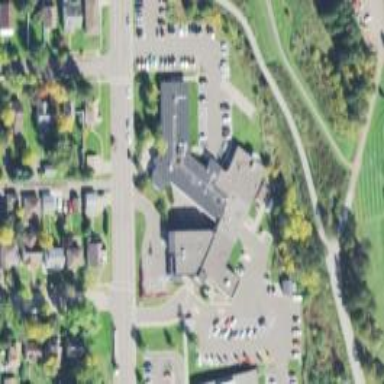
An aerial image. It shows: Hospital building.